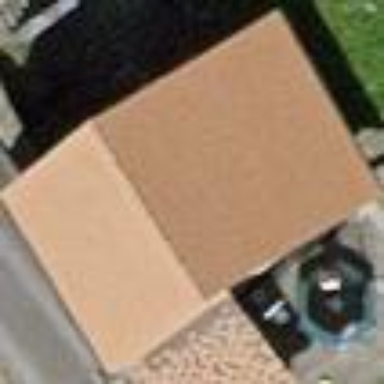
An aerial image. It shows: Shed.